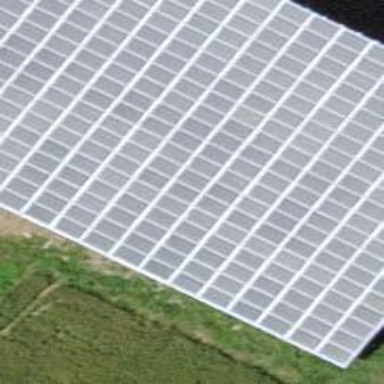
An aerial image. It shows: Solar photovoltaic panel generator.